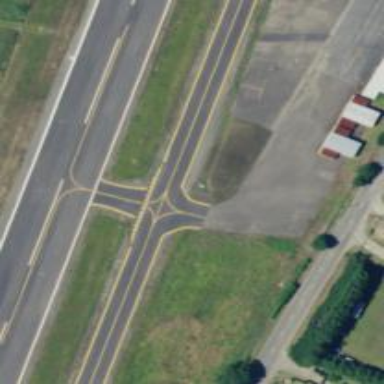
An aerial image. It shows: View of taxiway at the airport.